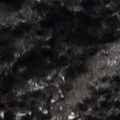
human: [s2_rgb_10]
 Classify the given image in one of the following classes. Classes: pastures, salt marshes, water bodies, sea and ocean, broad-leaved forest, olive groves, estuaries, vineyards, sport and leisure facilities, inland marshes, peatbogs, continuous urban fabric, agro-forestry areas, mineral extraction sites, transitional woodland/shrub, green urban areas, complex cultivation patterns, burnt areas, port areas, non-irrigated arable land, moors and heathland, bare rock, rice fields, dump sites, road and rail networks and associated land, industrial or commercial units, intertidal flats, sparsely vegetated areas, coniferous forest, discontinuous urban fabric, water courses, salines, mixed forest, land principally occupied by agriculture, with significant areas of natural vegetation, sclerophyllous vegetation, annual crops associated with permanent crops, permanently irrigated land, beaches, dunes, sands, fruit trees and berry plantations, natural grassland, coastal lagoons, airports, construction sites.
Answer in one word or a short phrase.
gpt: broad-leaved forest, transitional woodland/shrub, sparsely vegetated areas